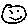
Label: smiley face